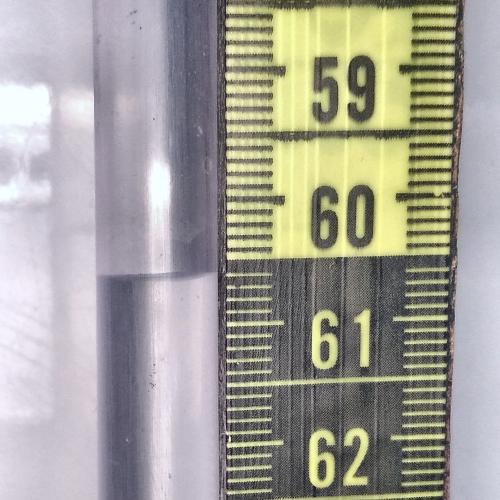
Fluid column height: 60.6 cm